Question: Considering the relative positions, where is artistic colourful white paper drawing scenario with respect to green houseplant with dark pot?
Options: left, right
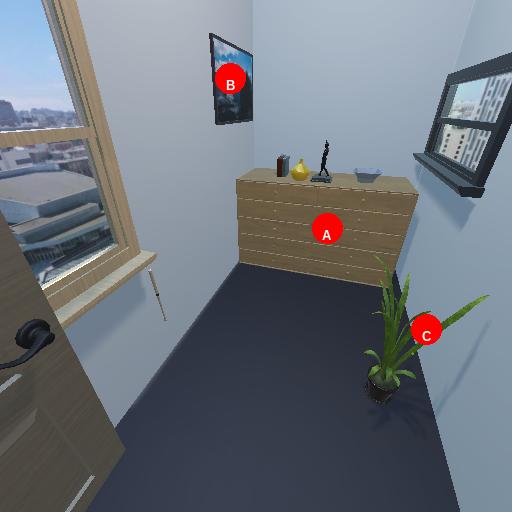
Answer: left